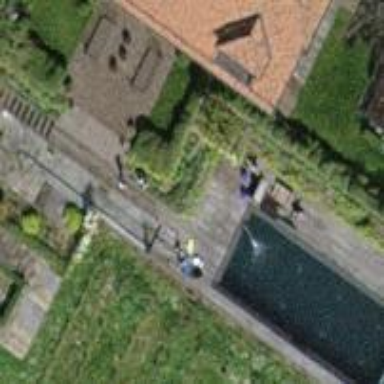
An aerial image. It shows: Swimming pool located in leisure land.